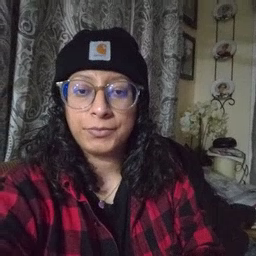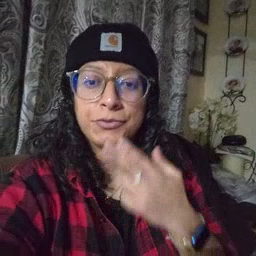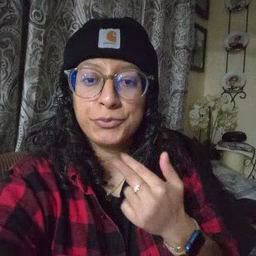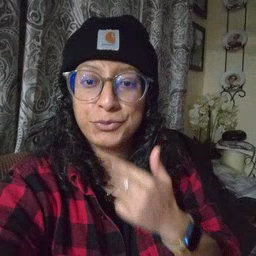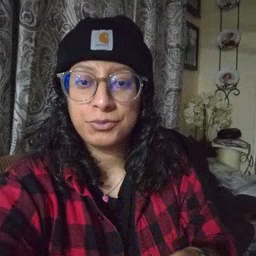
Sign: cute